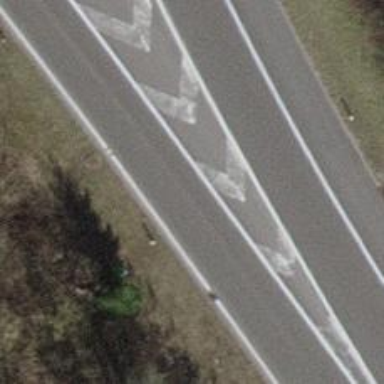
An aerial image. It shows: Asphalt motorway link.